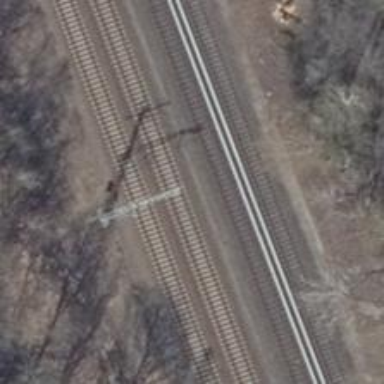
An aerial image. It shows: Milestone along the railway with catenary mast.